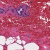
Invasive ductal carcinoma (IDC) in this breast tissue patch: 0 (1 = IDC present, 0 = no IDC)